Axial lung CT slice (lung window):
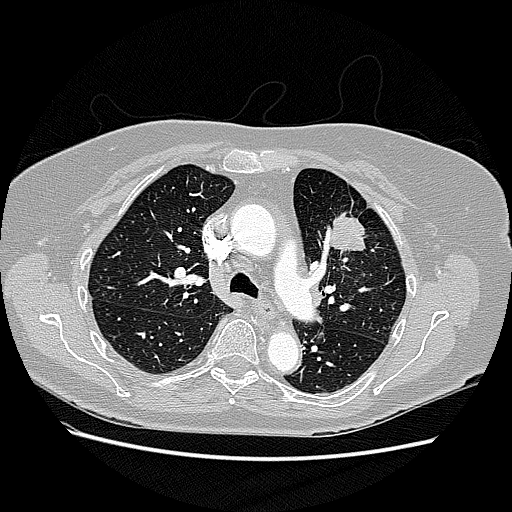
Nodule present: no